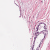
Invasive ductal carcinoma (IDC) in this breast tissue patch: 0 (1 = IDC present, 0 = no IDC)